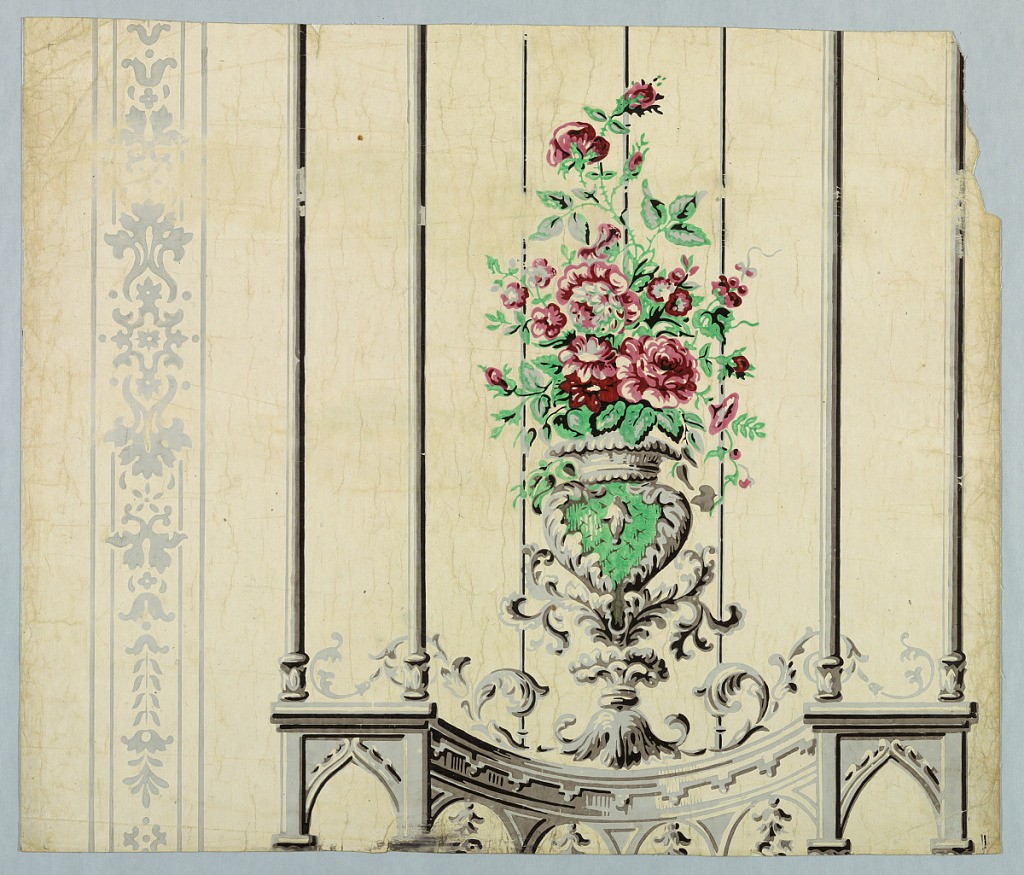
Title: Sidewall
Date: ca. 1850
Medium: Block-printed
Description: Design simulates a semi-circular trellis of delicate, slender columns surrounded by a frieze of slender Gothic arches. Design is inspired by and in keeping with the Gothic Revival. All architectural detail is in gray and black. In center of trellis on top of frieze is an urn in emerald green with red roses. Green urn is surrounded with elaborate scrolls in gray. To left of wallpaper and trellis is a narrow vertical stripe, printed in gray,consisting of delicate scroll work between parallel lines. Paper is from an old house in Marblehead, Massachusetts. Printed in gray, black, green and red on old ivory paper.